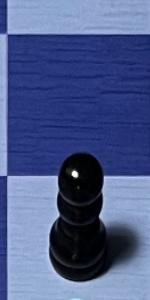
Label: Pawn_Black